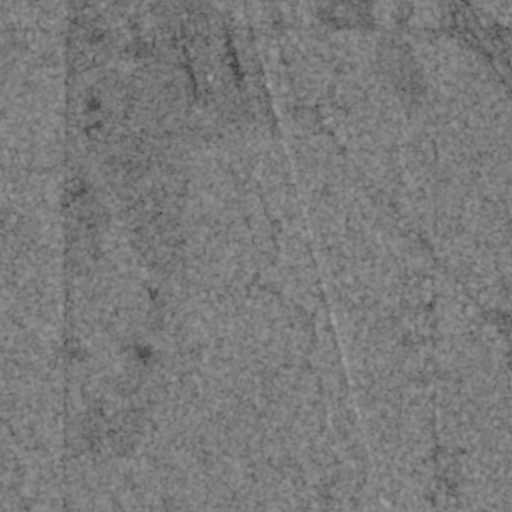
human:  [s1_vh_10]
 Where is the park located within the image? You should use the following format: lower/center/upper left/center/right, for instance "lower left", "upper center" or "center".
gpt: The park is located in the right of the image.
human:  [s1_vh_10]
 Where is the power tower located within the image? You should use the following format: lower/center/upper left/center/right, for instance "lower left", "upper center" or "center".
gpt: The power tower is located in the left of the image.
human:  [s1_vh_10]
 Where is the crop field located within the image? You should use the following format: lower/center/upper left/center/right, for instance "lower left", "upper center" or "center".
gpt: There is no crop field in the image.

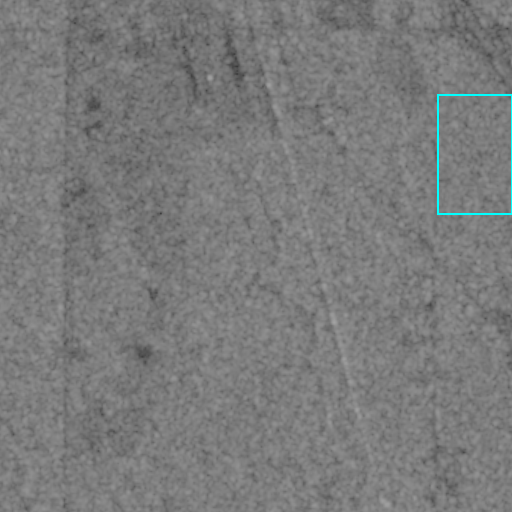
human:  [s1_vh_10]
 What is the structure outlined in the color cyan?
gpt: The structure outlined in cyan is a park.
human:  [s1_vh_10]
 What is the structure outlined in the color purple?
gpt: There is no purple outline.